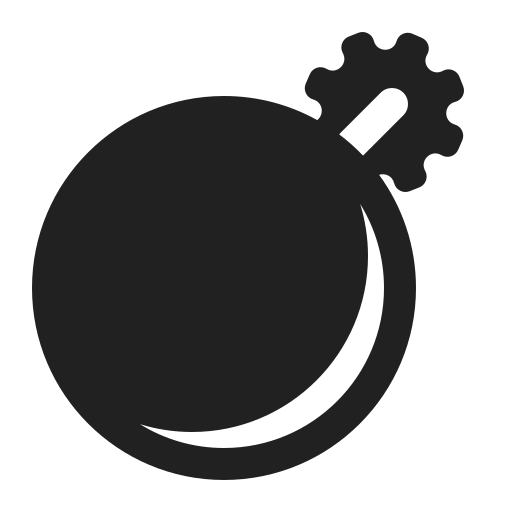
bomb high contrast